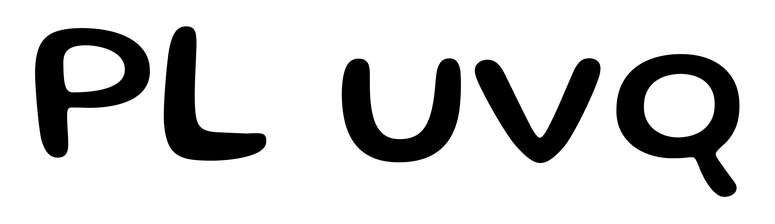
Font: Gluten_Regular